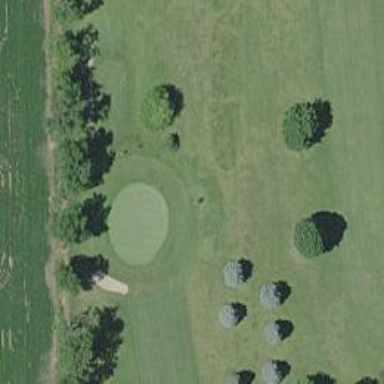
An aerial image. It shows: View of golf hole.